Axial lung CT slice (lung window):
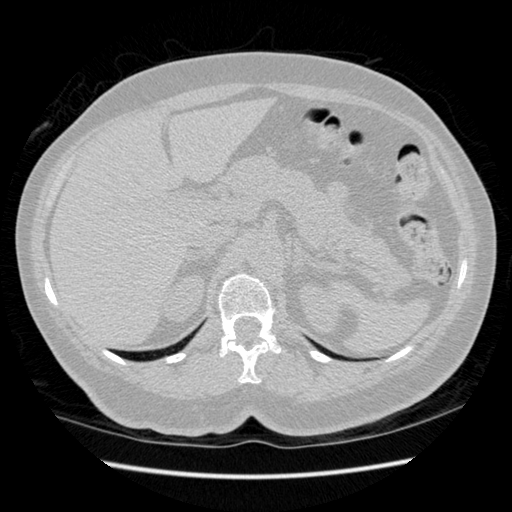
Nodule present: no